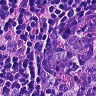
Metastatic tissue present: no